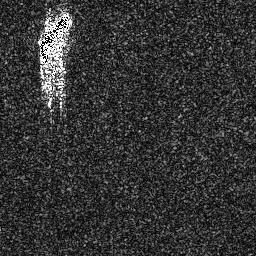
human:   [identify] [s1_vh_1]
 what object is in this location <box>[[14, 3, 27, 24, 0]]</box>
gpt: <ref>1 large ship at the top left</ref>